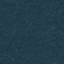
Land use / land cover class: Forest